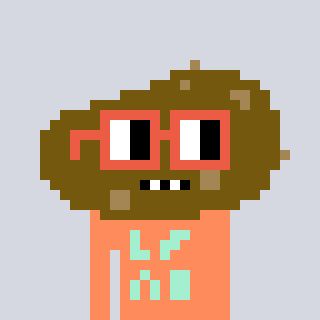
a pixel art character with square orange glasses, a potato-shaped head and a peachy-colored body on a cool background